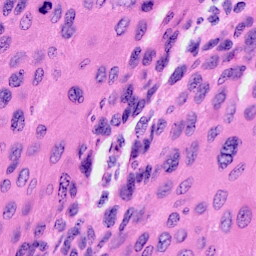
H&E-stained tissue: Cervix